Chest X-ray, AP view. Patient: 51 years old, sex F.
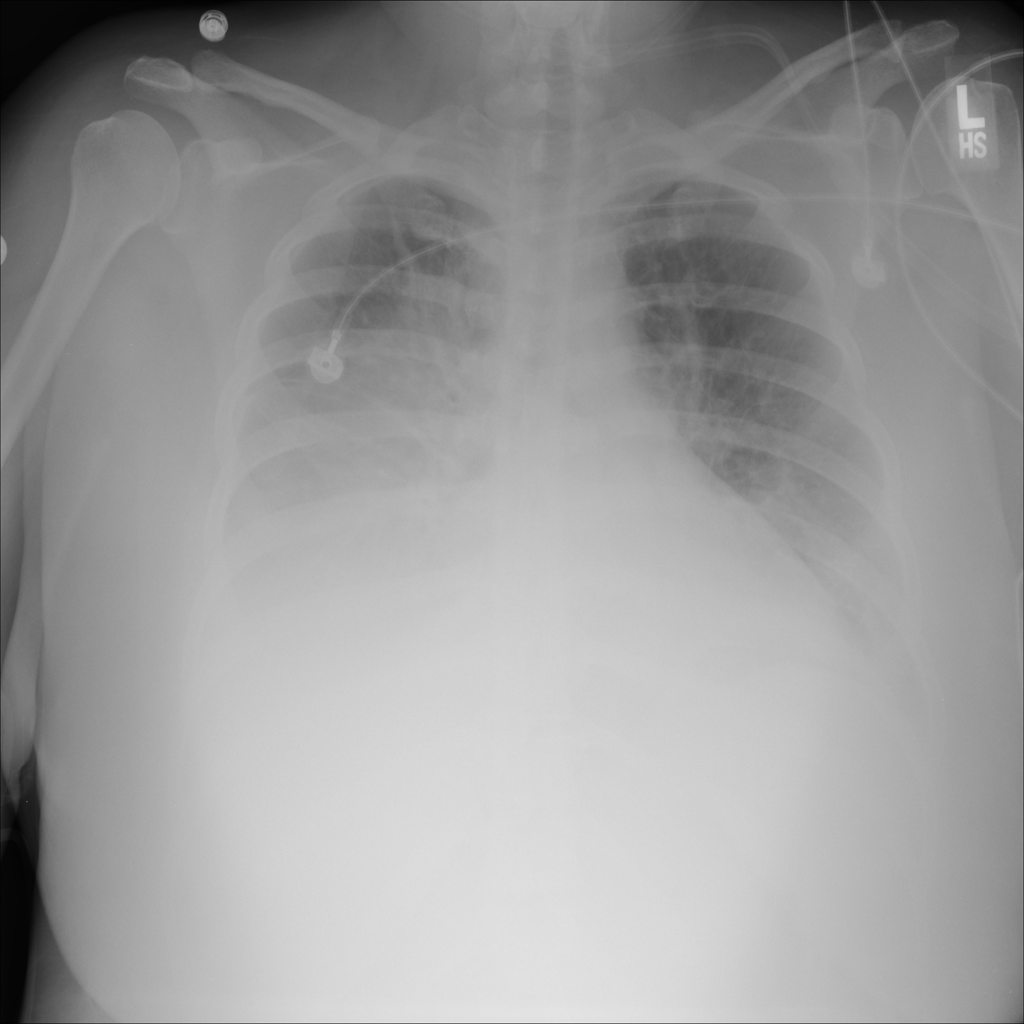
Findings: Effusion